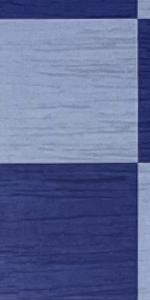
Label: Empty